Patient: sex M, age 61
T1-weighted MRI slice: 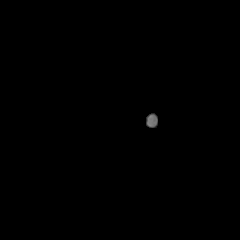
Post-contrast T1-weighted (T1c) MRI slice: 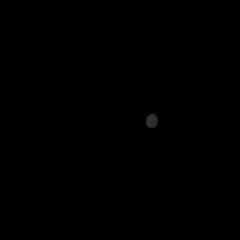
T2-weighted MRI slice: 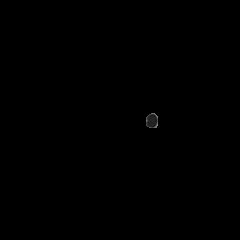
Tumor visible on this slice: no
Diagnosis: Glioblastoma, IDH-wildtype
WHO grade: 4